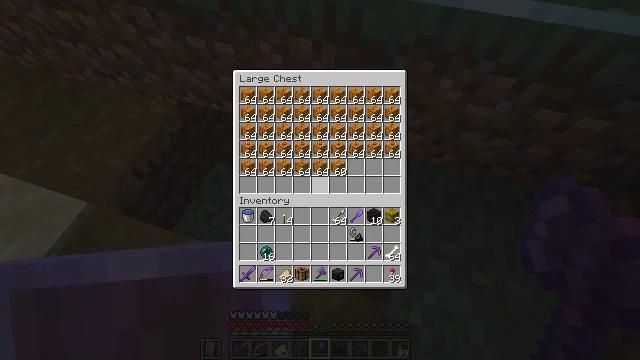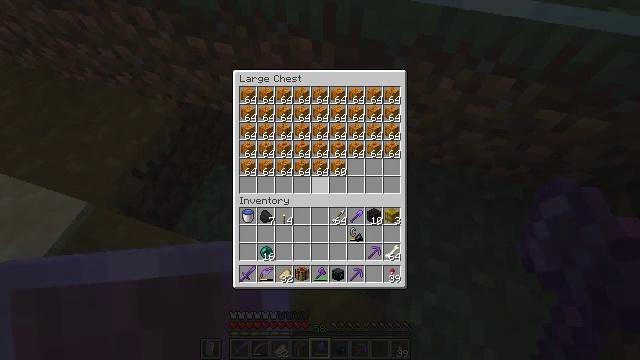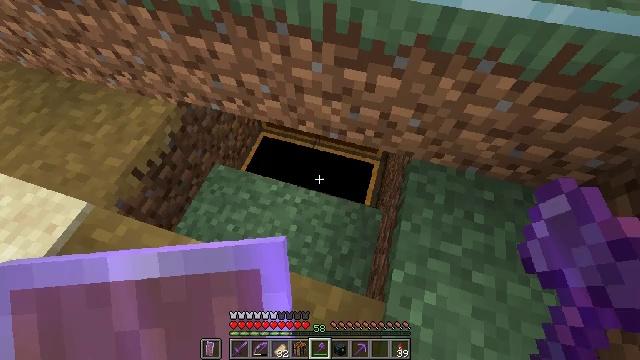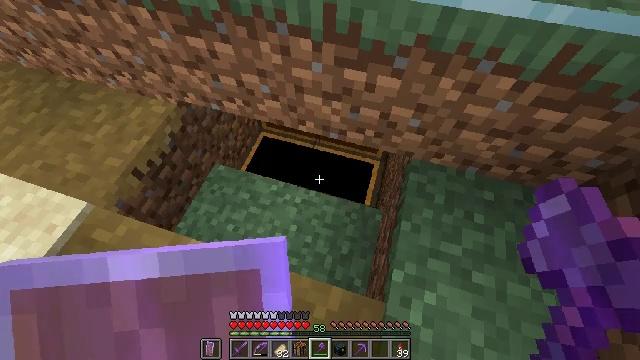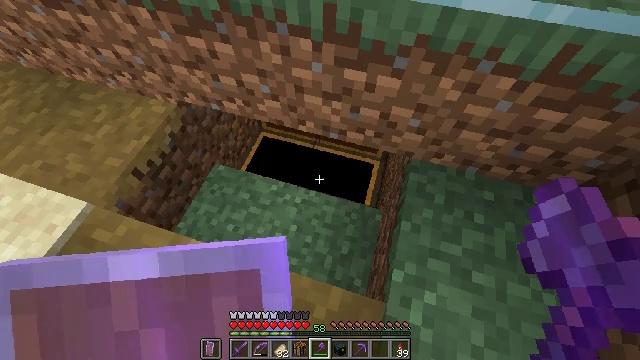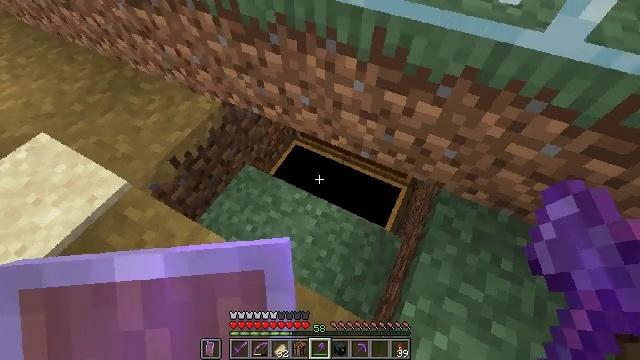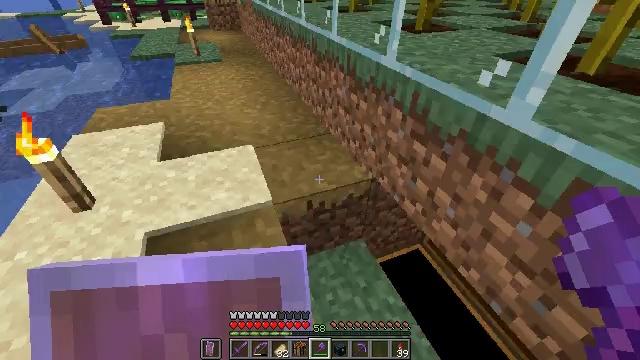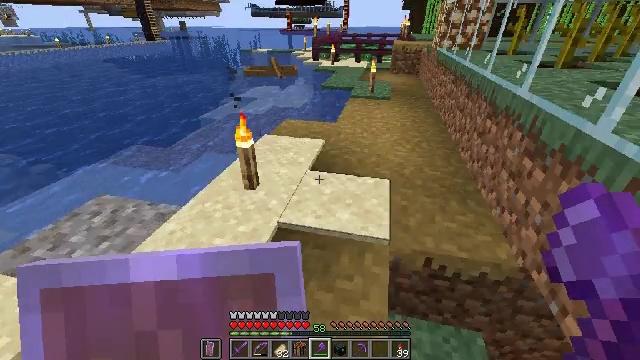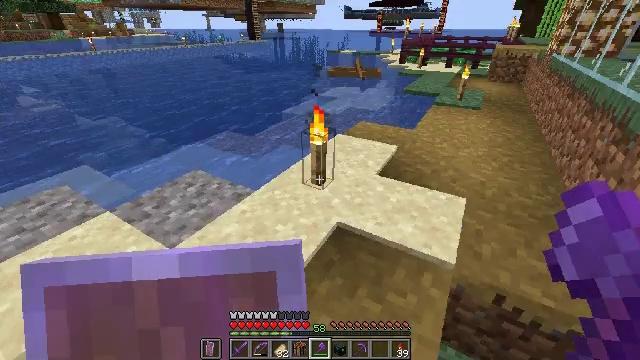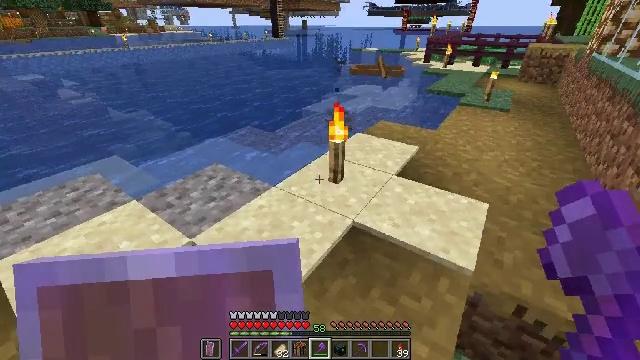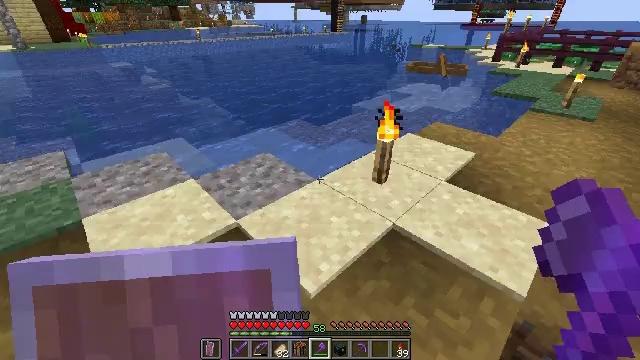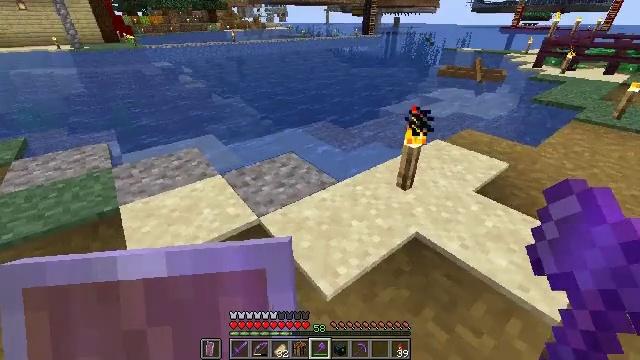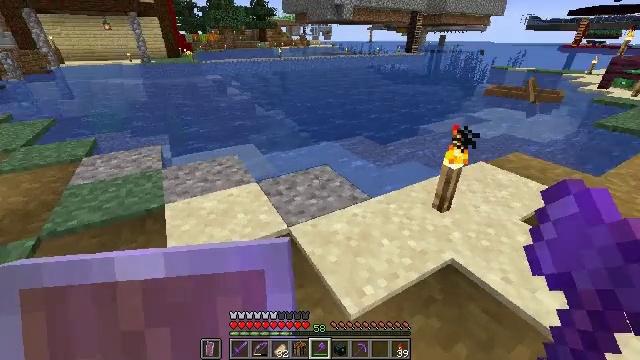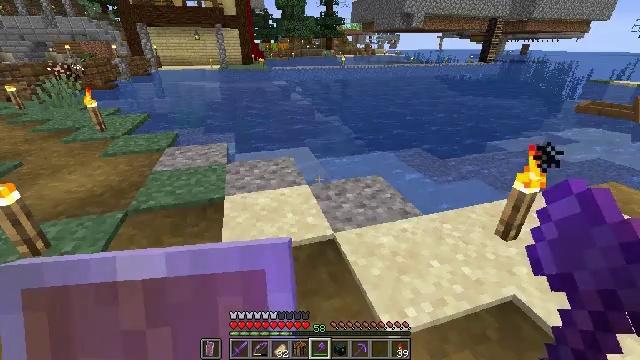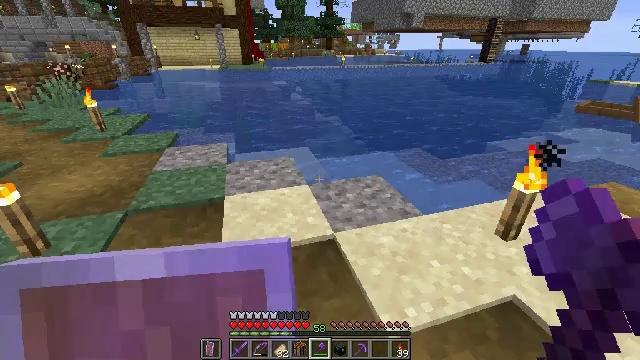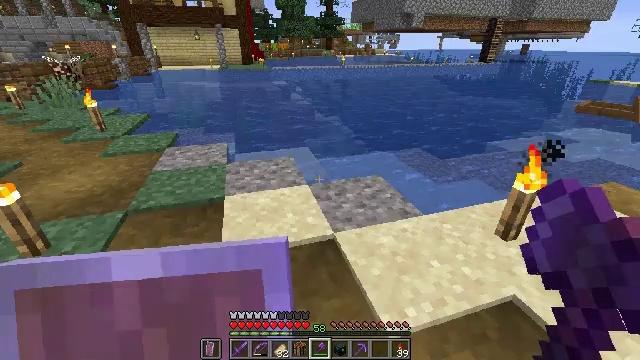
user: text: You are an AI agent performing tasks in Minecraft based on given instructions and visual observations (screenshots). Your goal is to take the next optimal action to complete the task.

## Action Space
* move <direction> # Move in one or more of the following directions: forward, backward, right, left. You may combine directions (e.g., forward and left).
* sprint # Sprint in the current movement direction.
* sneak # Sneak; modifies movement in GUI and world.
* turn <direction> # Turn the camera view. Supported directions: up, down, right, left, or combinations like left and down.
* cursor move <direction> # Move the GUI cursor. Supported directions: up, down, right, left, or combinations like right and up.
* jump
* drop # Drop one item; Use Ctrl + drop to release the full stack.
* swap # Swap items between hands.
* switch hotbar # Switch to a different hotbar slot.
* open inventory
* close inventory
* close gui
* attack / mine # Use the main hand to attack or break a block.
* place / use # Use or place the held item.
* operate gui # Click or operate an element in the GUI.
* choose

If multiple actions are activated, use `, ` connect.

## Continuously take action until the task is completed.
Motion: motion action
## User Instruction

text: Gather slime blocks for crafting purposes.
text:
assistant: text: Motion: no_op
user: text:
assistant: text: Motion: no_op
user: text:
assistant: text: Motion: no_op
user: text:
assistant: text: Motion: no_op
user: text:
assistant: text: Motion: turn left and up
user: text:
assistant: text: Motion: turn left and up
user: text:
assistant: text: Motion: turn left and up
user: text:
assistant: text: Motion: turn left
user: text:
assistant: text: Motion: turn left
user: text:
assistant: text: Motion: turn left
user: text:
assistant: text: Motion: turn left
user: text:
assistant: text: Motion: turn left and up
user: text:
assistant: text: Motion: turn left and up
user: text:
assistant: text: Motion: no_op
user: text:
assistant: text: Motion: no_op
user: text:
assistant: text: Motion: no_op
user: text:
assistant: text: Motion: no_op
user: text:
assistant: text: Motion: turn right
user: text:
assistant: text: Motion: turn left and up
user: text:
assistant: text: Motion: turn left and up
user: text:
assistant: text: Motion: turn left and up
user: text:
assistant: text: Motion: move forward, turn left
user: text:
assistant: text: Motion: move forward, turn left and up
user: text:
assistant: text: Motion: move forward, turn left and up
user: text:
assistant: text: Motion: move forward
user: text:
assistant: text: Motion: move forward
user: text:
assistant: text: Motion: move forward
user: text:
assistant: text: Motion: move forward
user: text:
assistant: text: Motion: move forward
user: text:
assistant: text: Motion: move forward